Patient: sex M, age 54
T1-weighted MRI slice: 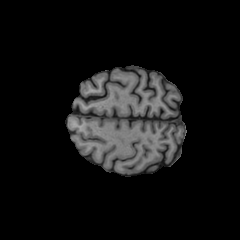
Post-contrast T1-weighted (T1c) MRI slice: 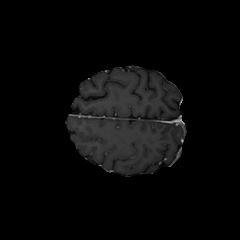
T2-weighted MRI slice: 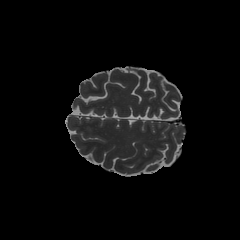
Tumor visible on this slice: no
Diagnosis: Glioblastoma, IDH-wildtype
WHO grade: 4